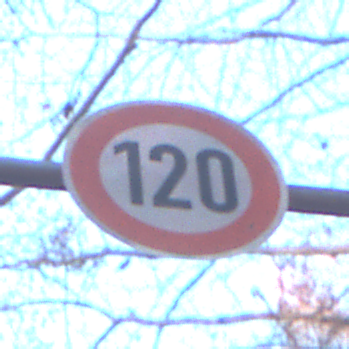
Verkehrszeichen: Geschwindigkeit120
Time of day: SunriseSunset
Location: Outdoor (Nature)
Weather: Clear
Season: Autumn
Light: Natural